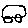
Label: car